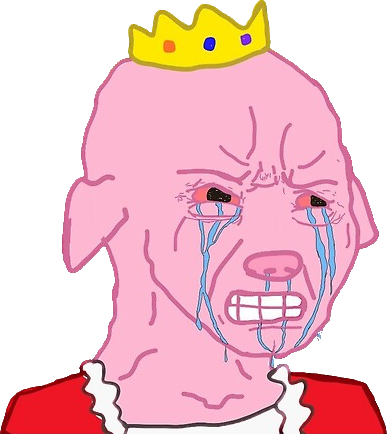
Label: 5_Crying_Wojak